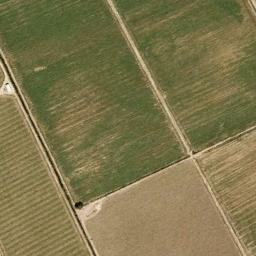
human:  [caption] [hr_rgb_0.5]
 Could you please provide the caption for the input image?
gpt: Several green rectangular farmlands are neatly arranged on the ground .

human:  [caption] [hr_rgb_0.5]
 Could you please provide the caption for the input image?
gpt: Several dirt roads are in rectangular farmlands .

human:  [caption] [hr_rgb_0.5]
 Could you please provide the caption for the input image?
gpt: Five neatly arranged green, Khaki mixed rectangular farm fields .

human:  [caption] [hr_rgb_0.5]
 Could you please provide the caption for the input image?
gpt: There are some green and bare rectangular farmland .

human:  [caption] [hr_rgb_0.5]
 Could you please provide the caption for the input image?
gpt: There are several green rectangular farmlands and a yellow one .